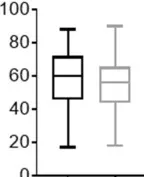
Role of age and gender in morbidity and mortality in a Cases series of SARS, in 2003. (A) The whole spectrum of age in patients who died from and survived SARS.
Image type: pathology (immunostaining)